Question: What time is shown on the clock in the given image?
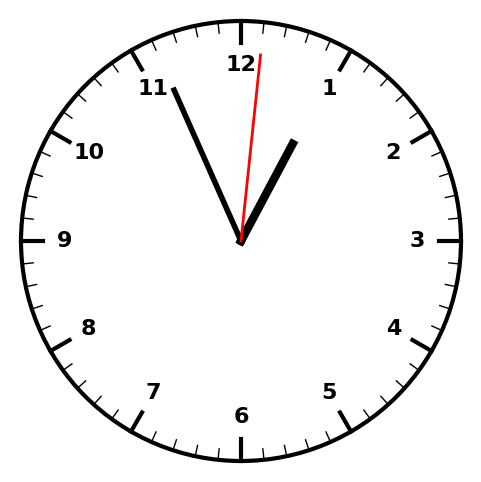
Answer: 12:56:01